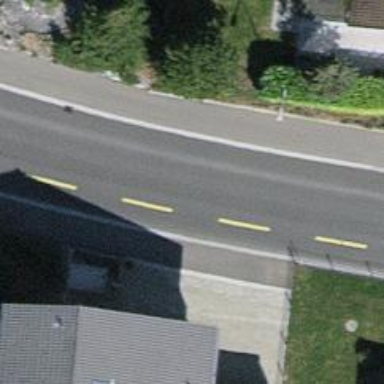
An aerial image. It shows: Crossing on the road.